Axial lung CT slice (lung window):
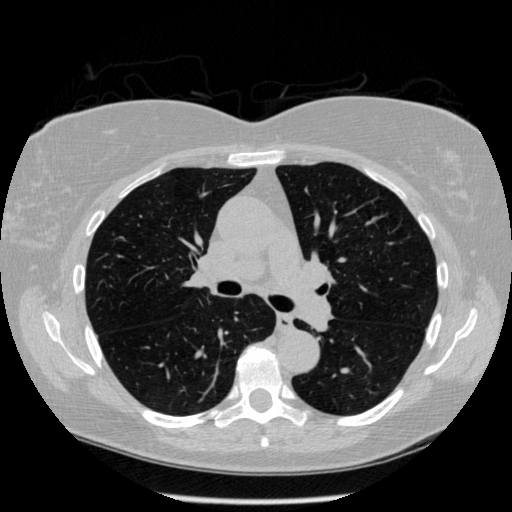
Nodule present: no